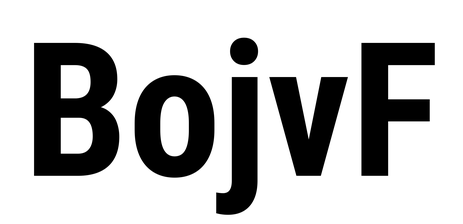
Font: Roboto_Condensed_Bold